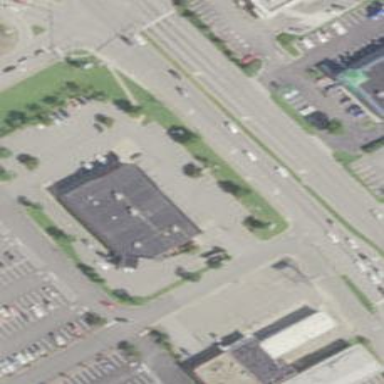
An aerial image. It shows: Pharmacy building providing healthcare services.